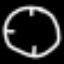
Label: clock